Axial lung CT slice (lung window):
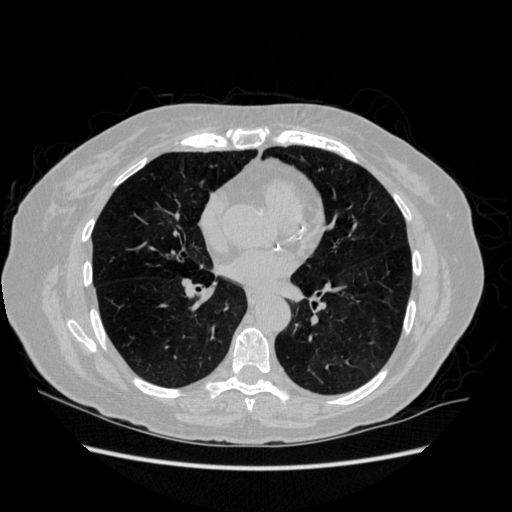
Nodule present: no